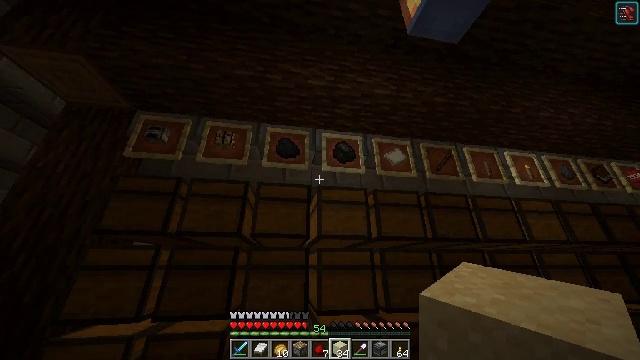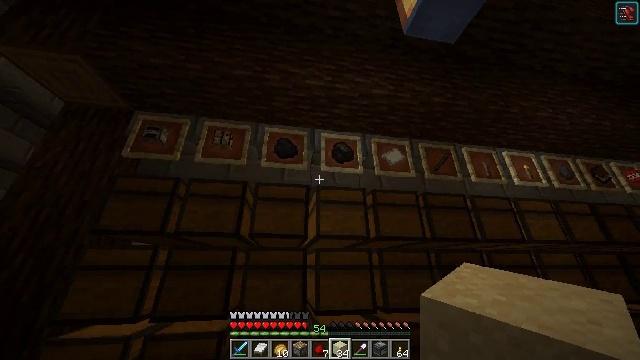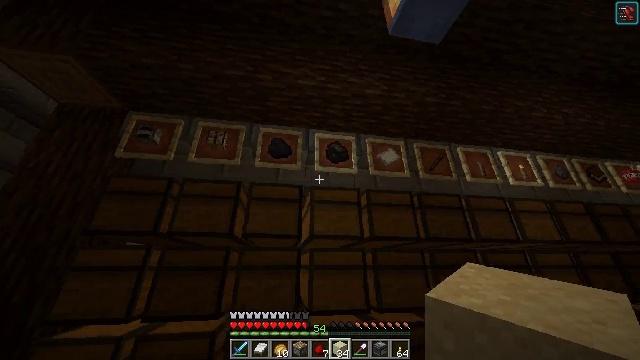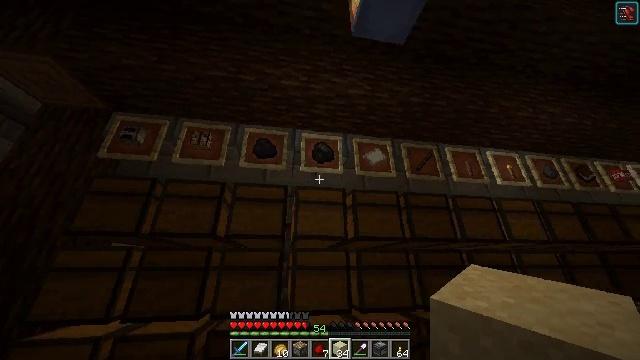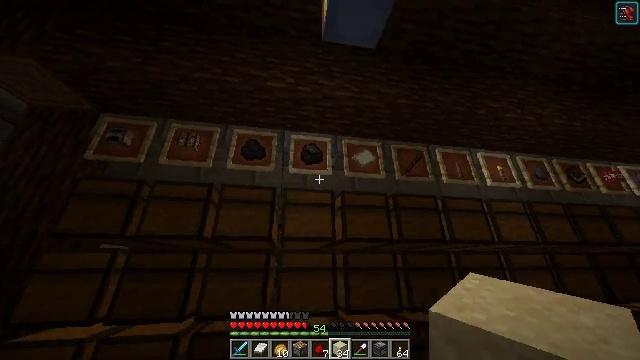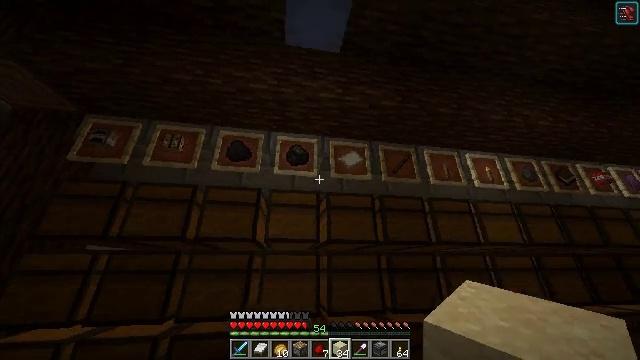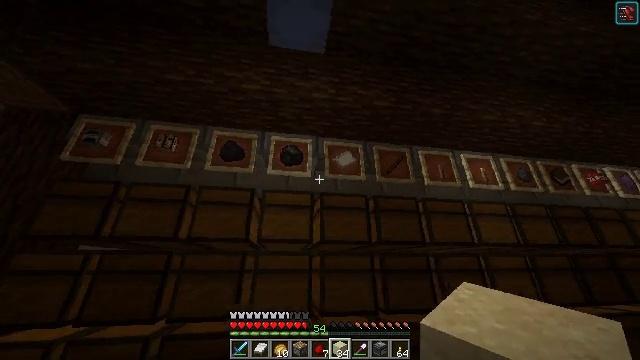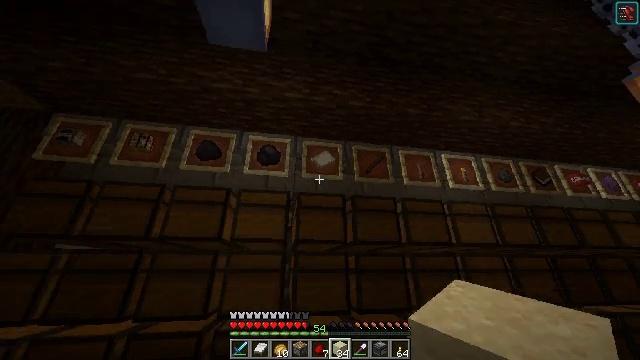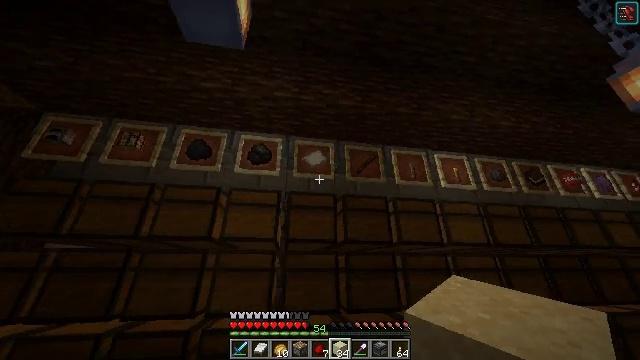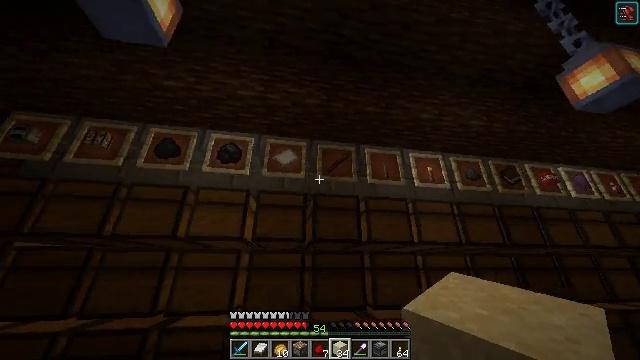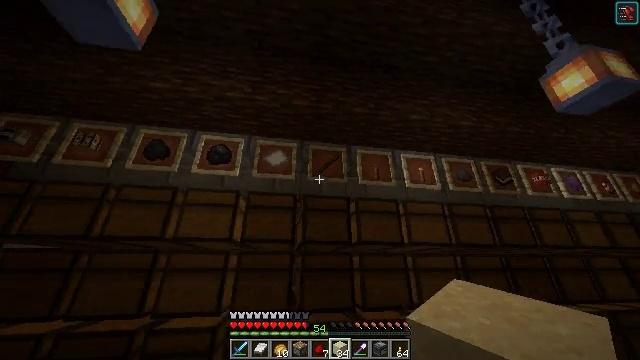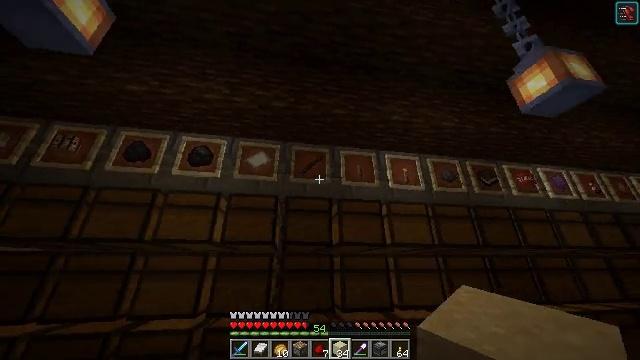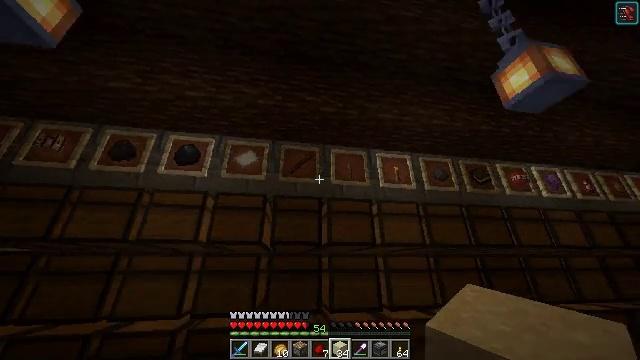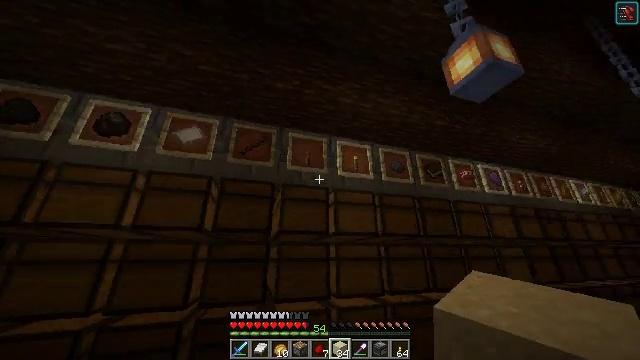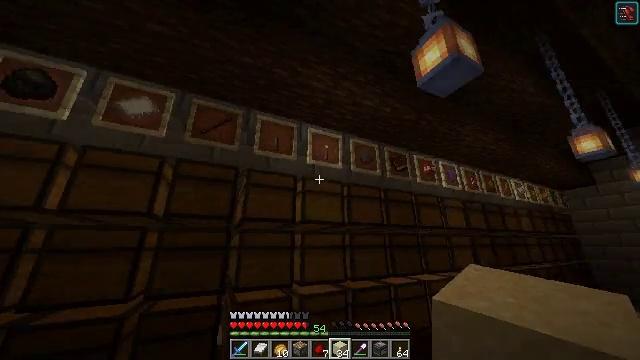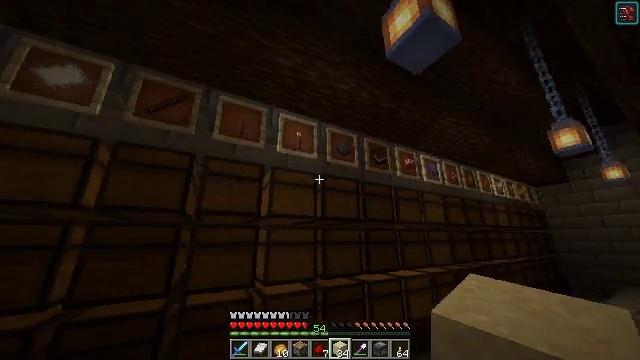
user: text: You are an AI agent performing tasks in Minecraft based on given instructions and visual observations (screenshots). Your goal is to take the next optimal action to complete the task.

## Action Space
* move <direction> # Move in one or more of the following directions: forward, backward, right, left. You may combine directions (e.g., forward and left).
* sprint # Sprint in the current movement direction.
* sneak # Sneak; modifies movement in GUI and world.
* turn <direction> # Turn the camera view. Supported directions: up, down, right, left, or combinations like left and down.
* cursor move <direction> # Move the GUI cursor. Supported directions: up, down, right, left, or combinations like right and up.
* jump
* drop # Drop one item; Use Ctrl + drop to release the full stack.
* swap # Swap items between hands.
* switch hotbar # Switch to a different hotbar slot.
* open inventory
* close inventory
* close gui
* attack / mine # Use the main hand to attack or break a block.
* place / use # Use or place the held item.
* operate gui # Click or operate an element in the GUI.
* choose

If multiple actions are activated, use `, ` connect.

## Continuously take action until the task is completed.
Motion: motion action
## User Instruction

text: Combine materials at the crafting table to get an observer.
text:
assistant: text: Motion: move right
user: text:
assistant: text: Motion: move right
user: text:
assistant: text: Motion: no_op
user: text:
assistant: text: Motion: move right
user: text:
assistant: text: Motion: move right
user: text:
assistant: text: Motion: move right
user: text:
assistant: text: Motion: move right
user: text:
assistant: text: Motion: move right
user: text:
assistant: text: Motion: move right
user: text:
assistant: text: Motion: move right
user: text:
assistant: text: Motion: move right
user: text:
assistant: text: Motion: move forward and move right
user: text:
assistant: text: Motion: move forward and move right, turn right and down
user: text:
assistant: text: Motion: move forward and move right, turn right and down
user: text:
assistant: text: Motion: move forward and move right, turn right and down
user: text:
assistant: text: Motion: move forward and move right, turn right and down
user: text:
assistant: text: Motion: move forward and move right, turn right and down
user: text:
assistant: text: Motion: move forward and move right, turn right and down
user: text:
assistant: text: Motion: move forward and move right
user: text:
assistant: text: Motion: move forward and move right
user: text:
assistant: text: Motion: move forward and move right
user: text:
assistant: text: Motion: move forward and move right
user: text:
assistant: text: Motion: move forward and move right
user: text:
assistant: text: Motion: move forward and move right
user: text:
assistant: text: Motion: move forward and move right
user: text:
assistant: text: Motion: move forward and move right
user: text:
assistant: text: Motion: move forward and move right
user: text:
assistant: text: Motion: move forward and move right
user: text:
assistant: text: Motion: move forward and move right
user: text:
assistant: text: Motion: move forward and move right